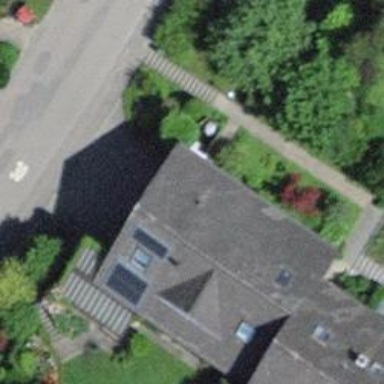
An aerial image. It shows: Simple and straightforward house.